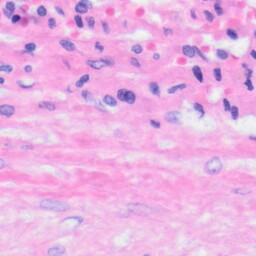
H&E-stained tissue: Liver